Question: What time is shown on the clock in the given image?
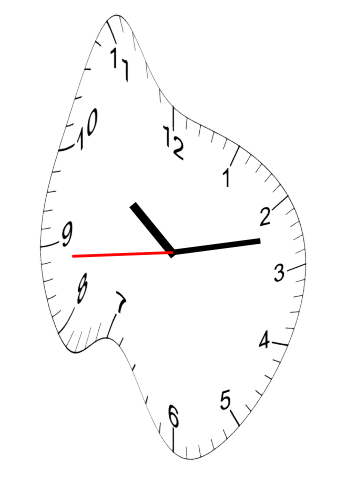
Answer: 10:12:44